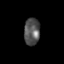
Tissue: skin
Cell type: Myeloid cells
Senescence score: 0.7079
Nuclear area (px): 416
Mean DAPI intensity: 85.716